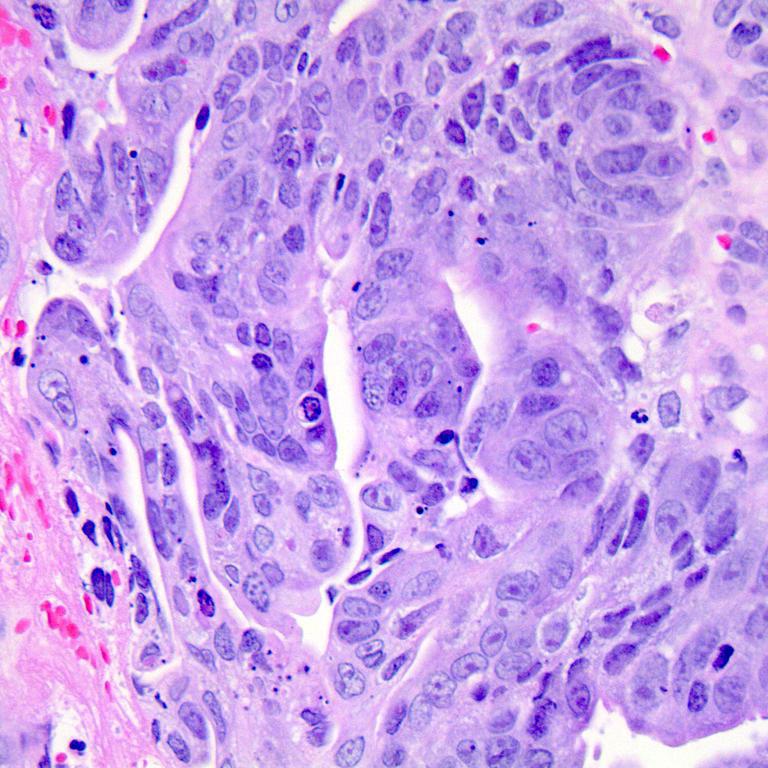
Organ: colon
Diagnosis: adenocarcinomas